Question: I have this code:
'''
for i in (1..5)
div:nth-child({i})::after
content 'i*i'
for i in (6..10)
div:nth-child({i})::after
ij = (i - 5)
content '(ij*ij)'
for i in (1..10)
div:nth-child({i})
ij = (i - 5)
if i >= 6
height ij * ij px
else
height i * i px
'''
Which outputs this:

But I need it to reverse at 25, so it goes:
1 4 9 16 25 25 16 9 4 1
Not sure how to do it?
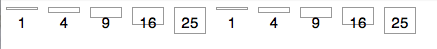
Answer: Change the way you calculate ij , from to
'''
for i in (1..5)
div:nth-child({i})::after
content 'i*i'
for i in (6..10)
div:nth-child({i})::after
ij = 11-i
content '(ij*ij)'
for i in (1..10)
div:nth-child({i})
ij = 11-i
if i >= 6
height ij * ij px
else
height i * i px
'''